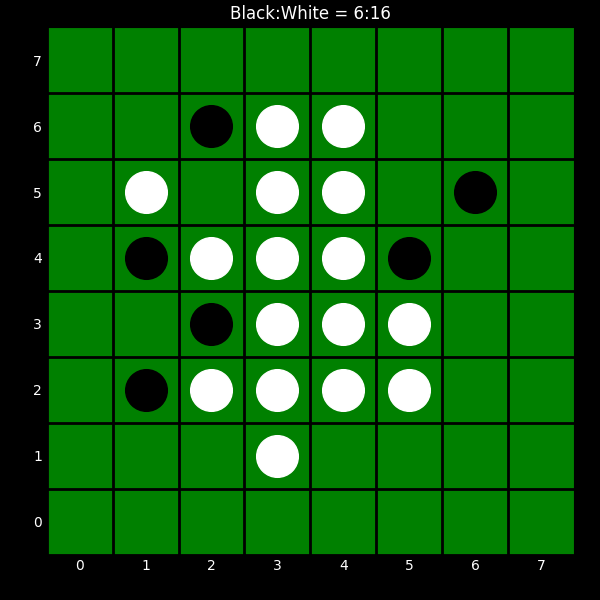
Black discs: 6
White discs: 16